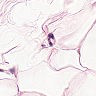
Metastatic tissue present: no